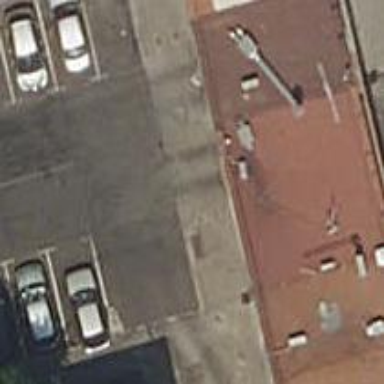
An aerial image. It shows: Parking entrance.